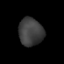
Tissue: prostate
Cell type: T cells
Senescence score: 0.7375
Nuclear area (px): 665
Mean DAPI intensity: 62.511